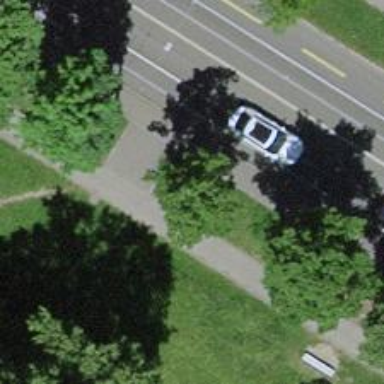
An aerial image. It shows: Tree-lined avenue.